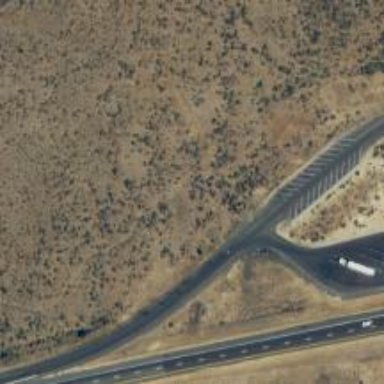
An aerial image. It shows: Service road leading to rest area.